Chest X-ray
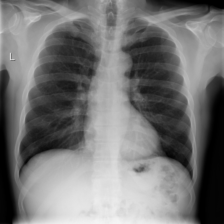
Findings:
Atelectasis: negative
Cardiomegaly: negative
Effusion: negative
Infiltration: negative
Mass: negative
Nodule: negative
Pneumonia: negative
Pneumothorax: negative
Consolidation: negative
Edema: negative
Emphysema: negative
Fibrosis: negative
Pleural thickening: negative
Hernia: negative